Question: Example:

- - -
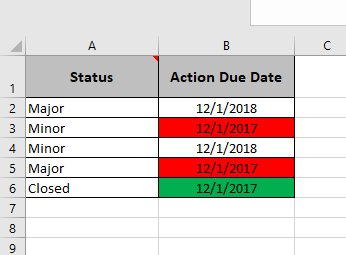
Answer: ## Create two rules:
> Conditional Formatting > New Rule > Use a formula to determine which cells to format
Green: '= A1 = "Closed"'
Red: '= AND(OR(A1="major", A1="minor"),B1<NOW())'
Apply desired format.
---
Your rules should look like below once complete. To get to this screen to check:
> Conditional Formatting > Manage Rules
<URL>